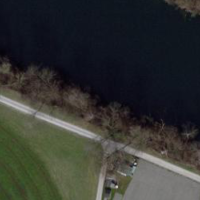
EUNIS habitat code: 15
Species observed at this site:
Lamium maculatum
Prunus padus
Bombus terrestris